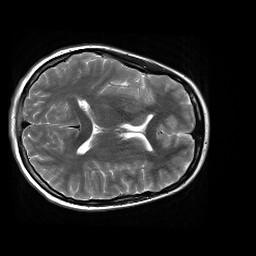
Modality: T2w
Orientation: axial
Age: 19
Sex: female
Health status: healthy
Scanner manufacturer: siemens
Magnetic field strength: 3 T
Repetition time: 4.01 s
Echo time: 0.116 s